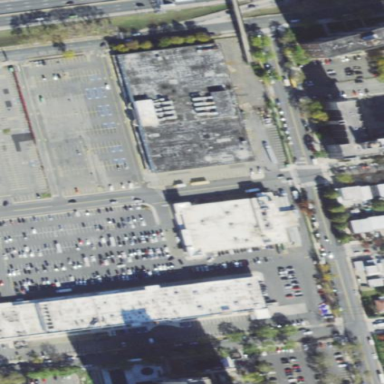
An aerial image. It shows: Retail area.